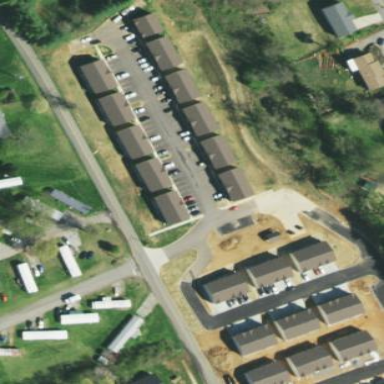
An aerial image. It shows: Residential area with apartments.